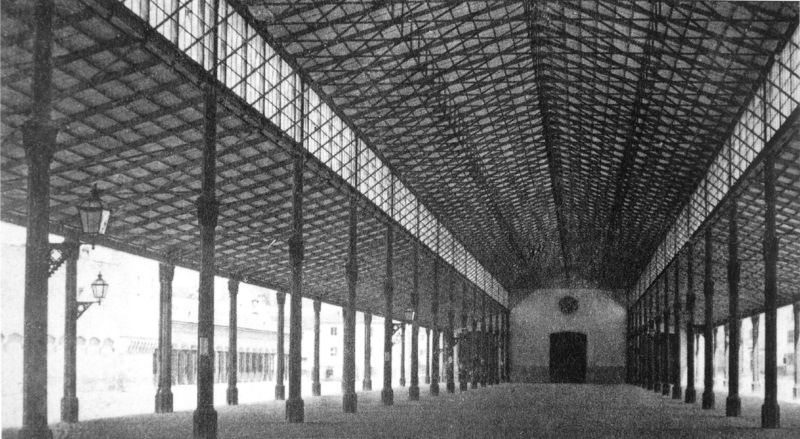
Titel: Schrannenhalle in München, (Foto um 1860)
Künstler: Karl Muffat
Standort: München
Institution: Stadtarchiv
Schlagwörter: dunkel, schatten, weiß, fenster, glas, grau, hell, holz, lampe, lampen, laterne, laternen, licht, lichter, pfeiler, schwarz, strasse, stützen, säule, säulen, tür, zeichnung, dach, gebäude, haus, wand, architektur, lang, sockel, bild, häuser, einsam, gitter, sonne, boden, innen, kreis, rund, runf, schiffe, perspektive, moderne, mittag, leer, verlassen, zug, graphik, fabrik, markt, beleuchtung, industrie, angst, querformat, jugendstil, symmetrie, uhr, metall, balken, durchgang, nieten, tor, galerie, halle, pfosten, flucht, foto, fotografie, photographie, eingang, eisen, gang, gusseisen, tusche, gerüst, gewölbe, offen, münchen, symmetrisch, druck, schwarz-weiss, bahnhof, bleistift, dachstuhl, stelzen, hallo, photo, obergaden, fluchtpunkt, konstruktion, ausgang, gleise, kassetten, fotographie, eisenkonstruktion, glasdach, glaspalast, stahl, verstrebungen, träger, streben, schutz, basilika, gerippe, bauwerk, photografie, öffnungen, schäfte, rundgang, first, oberlicht, schrannenhalle, dachkonstruktion, markthalle, stahlkonstruktion, baltard, schranne, stehlen, chatelet, fotograie, gaslampe, halles, konstuktion, stahlträger, stirnwand, freiluft, bahnhofshaale, profan bau, btusche, eisenkonstruktio, makrthalle